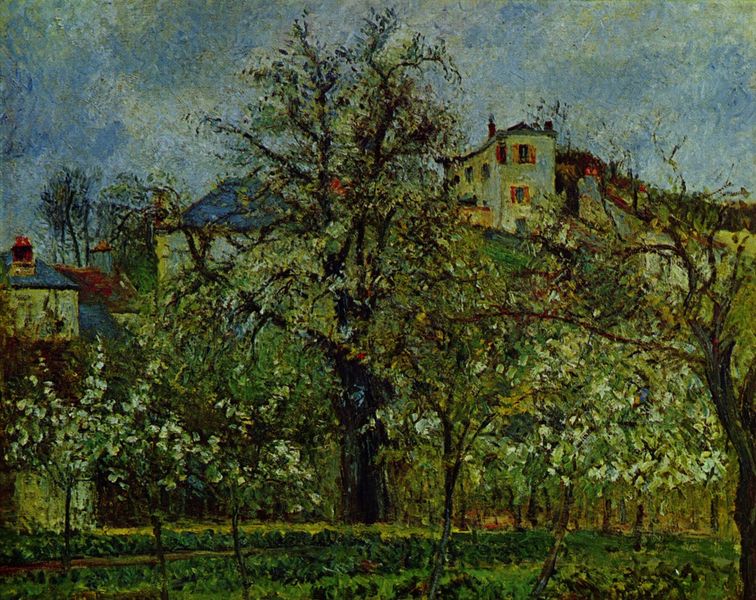
Titel: Obstgarten mit blühenden Bäumen
Künstler: Camille Pissarro
Standort: Paris
Institution: Musée d'Orsay
Schlagwörter: baum, berg, blau, blätter, gemälde, himmel, laub, weiß, wolken, bäume, gelb, grün, impressionismus, landschaft, ocker, stadt, äste, blumen, fenster, frankreich, grau, hell, hintergrund, licht, mitte, schwarz, vordergrund, blüte, blüten, dach, gebäude, gras, haus, obst, rot, schloss, weg, wiese, zaun, beige, baumstamm, gräser, häuser, hügel, natur, stamm, zweige, rechts, anhöhe, fensterläden, kamin, schornstein, garten, sommer, ruhe, ansicht, italien, süden, pointilismus, abhang, berghang, hang, dorf, dächer, schornsteine, hecke, idylle, läden, van gogh, stämme, wetter, impressionistisch, frühling, stadtrand, blühen, fensterladen, links, strahlen, leben, geäst, beete, obstbäume, hügeö, frühjahr, jahreszeit, laube, blaues dach, primärfarben, blätte, frisch, obstgarten, pointillismus, farbpunkte, pissaro, rural, farbkontraste, lieblich, kirschbäume, imression, bebaut, obstwiese, farbsubstanz, pissarro, camille, #hügel